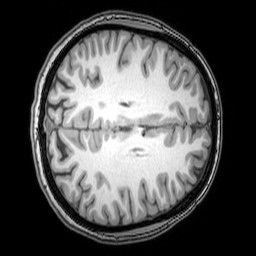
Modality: T1w
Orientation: axial
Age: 24
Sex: female
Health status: healthy
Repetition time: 0.081 s
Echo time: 0.037 s